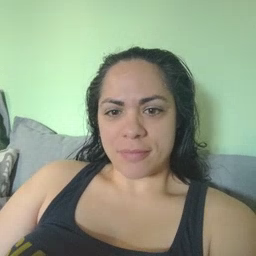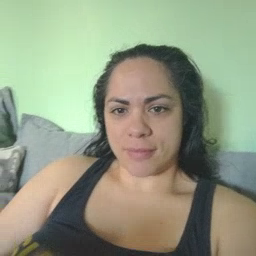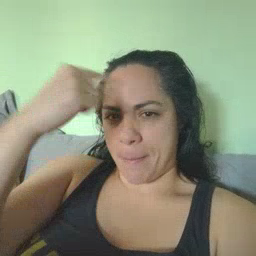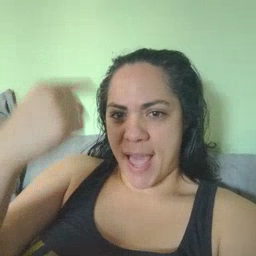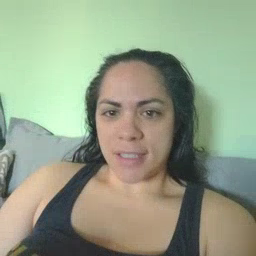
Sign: black